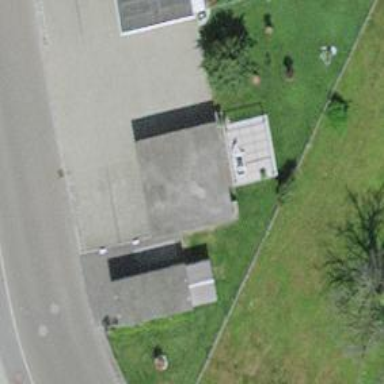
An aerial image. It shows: Group of garages.